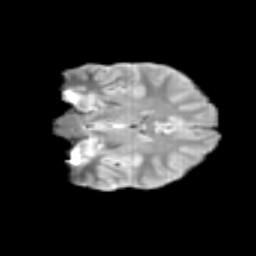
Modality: T2w
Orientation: coronal
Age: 12
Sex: male
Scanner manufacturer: siemens
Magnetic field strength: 3 T
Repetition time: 3.8 s
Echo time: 0.07 s